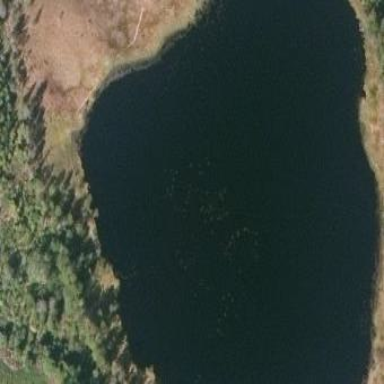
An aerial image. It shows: Serene lake.